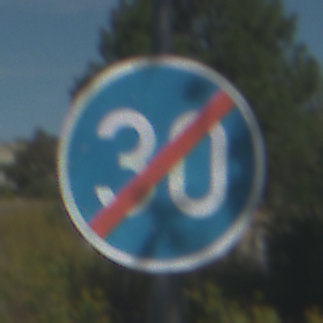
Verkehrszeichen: EndeMindestgeschwindigkeit
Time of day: Midday
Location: Outdoor (Special)
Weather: PartlyCloudy
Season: NotSpecified
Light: Natural